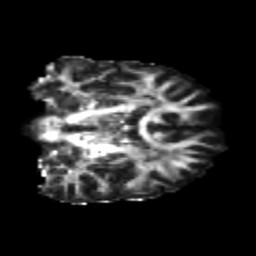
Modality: FA
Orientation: coronal
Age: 22
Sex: male
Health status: healthy
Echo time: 0.074 s